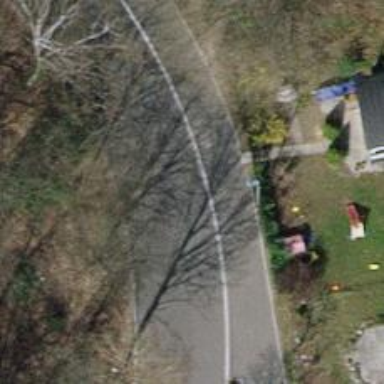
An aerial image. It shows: Residential road with asphalt surface and sidewalk on the left.